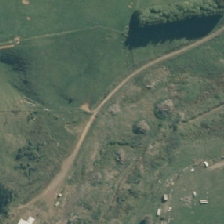
Land cover: low_producing_grassland